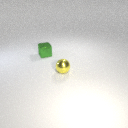
small yellow metal sphere to the right of small green metal cube